Interaction volume radius: 5 \u00c5
Interaction volume height: 15 \u00c5
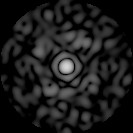
Disorder parameter: 0.7746